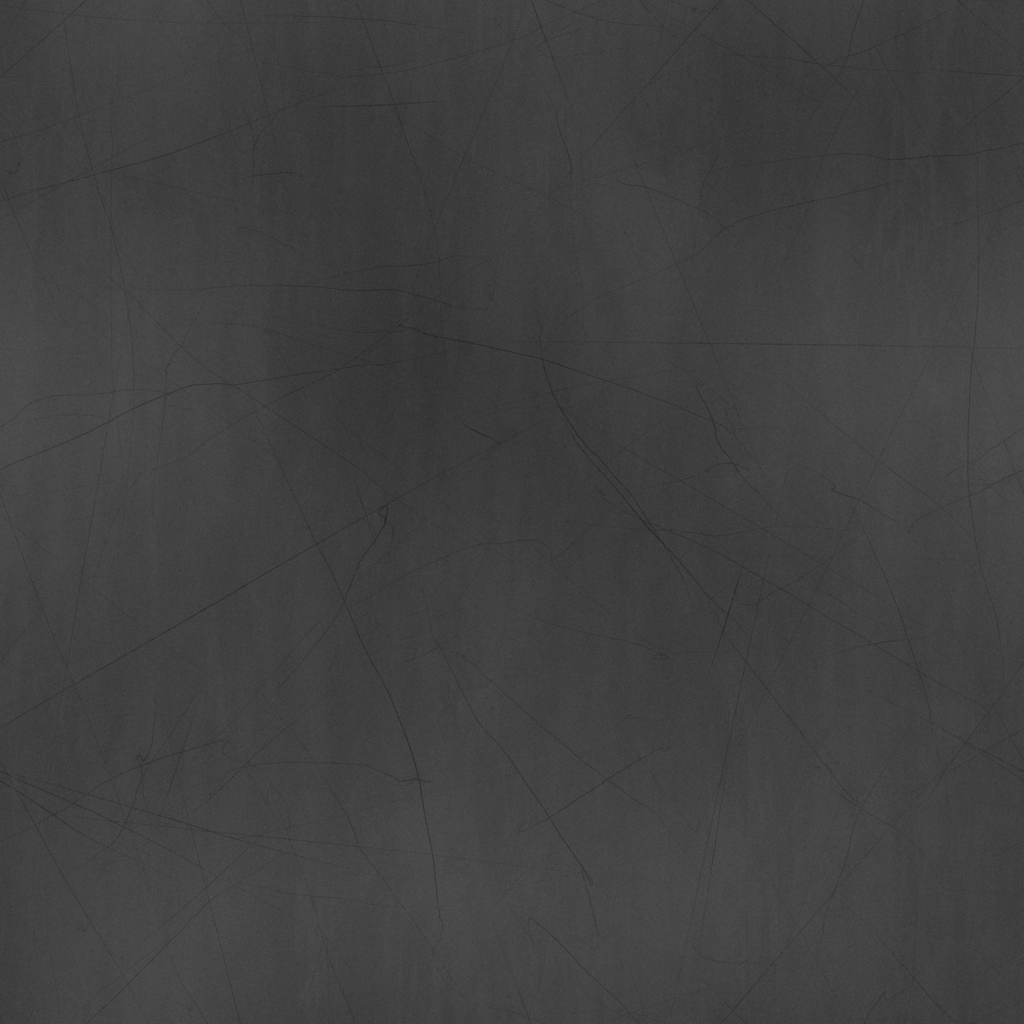
Texture map type: Roughness